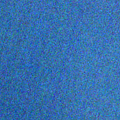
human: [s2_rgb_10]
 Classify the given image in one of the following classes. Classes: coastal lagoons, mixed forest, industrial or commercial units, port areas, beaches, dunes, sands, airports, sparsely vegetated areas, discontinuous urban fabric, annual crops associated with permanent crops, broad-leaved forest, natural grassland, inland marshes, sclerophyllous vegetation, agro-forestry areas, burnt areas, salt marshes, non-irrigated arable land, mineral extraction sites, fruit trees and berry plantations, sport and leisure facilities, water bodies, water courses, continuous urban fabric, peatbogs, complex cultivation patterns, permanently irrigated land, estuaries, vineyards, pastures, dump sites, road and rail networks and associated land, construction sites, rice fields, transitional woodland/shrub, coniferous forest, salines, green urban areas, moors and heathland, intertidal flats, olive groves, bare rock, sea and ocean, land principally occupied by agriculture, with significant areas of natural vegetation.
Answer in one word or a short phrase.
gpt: water bodies